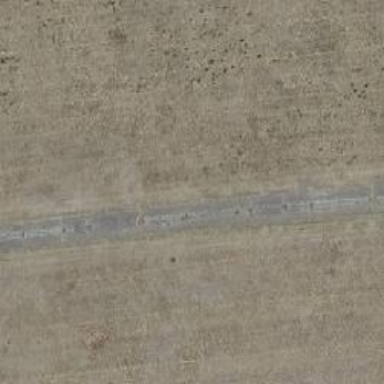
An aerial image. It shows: Asphalt service road.